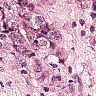
Metastatic tissue present: yes